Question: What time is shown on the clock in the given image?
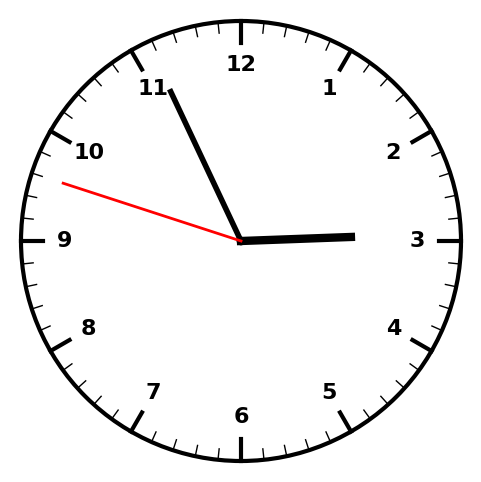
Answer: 02:55:48